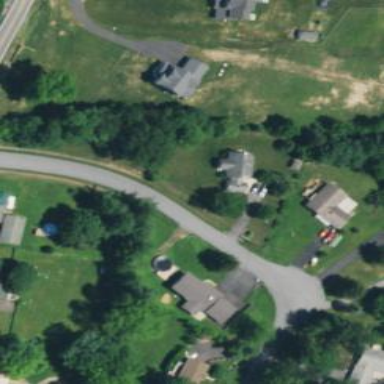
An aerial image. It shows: Driveway.